You are looking at the envelope spectrum of a bearing's vibration signal. The marked vertical lines are the theoretical fault frequencies for the outer race, inner race, rolling elements, and cage. Based on the visible evidence, which condition applies: normal, inner_race, outer_race, ball?
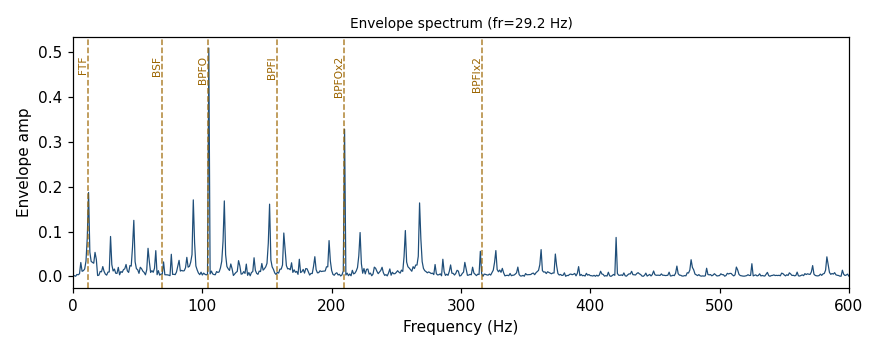
Answer: outer_race